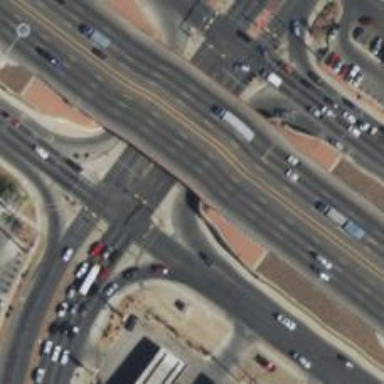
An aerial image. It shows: Frontage road connected to secondary link.